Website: home-depot
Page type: payment
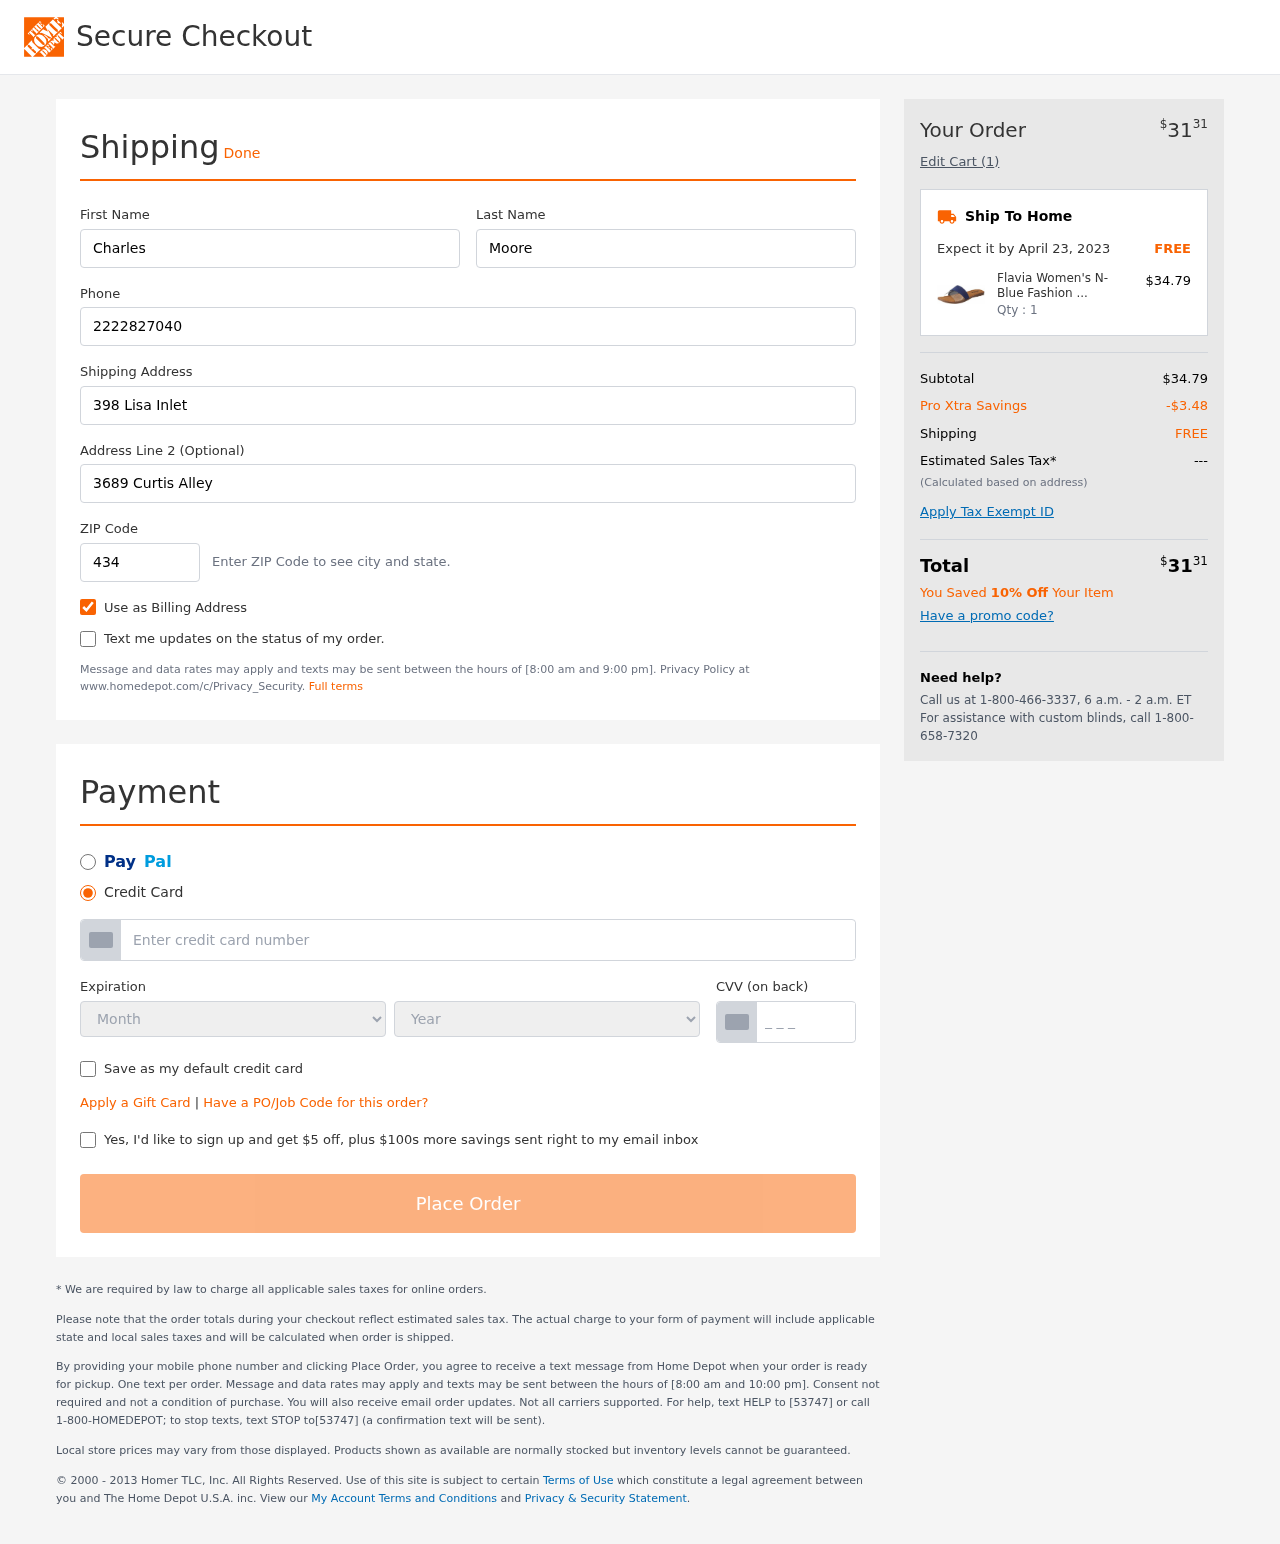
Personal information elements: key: PII_CARD_CVV
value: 697
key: PII_CARD_EXPIRY_MONTH
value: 09
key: PII_CARD_EXPIRY_YEAR
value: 30
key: PII_CARD_NUMBER
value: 4226 2531 3805 9493
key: PII_FIRSTNAME
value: Charles
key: PII_LASTNAME
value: Moore
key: PII_PHONE
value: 2222827040
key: PII_POSTCODE
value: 43465
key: PII_STREET
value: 398 Lisa Inlet
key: PII_STREET2
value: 3689 Curtis Alley
Product elements: key: PRODUCT1_NAME
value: Flavia Women's N-Blue Fashion Slippers-7 UK (39 EU) (8 US) (FL/246/NVY-BLU)
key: PRODUCT1_PRICE
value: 34.79
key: PRODUCT1_QUANTITY
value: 1
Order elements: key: ORDER_TOTAL
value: $3131
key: ORDER_NUM_ITEMS
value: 1
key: ORDER_DELIVERY_DATE
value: April 23, 2023
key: ORDER_SUBTOTAL
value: $34.79
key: ORDER_DISCOUNT
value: -$3.48
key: ORDER_SHIPPING_COST
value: FREE